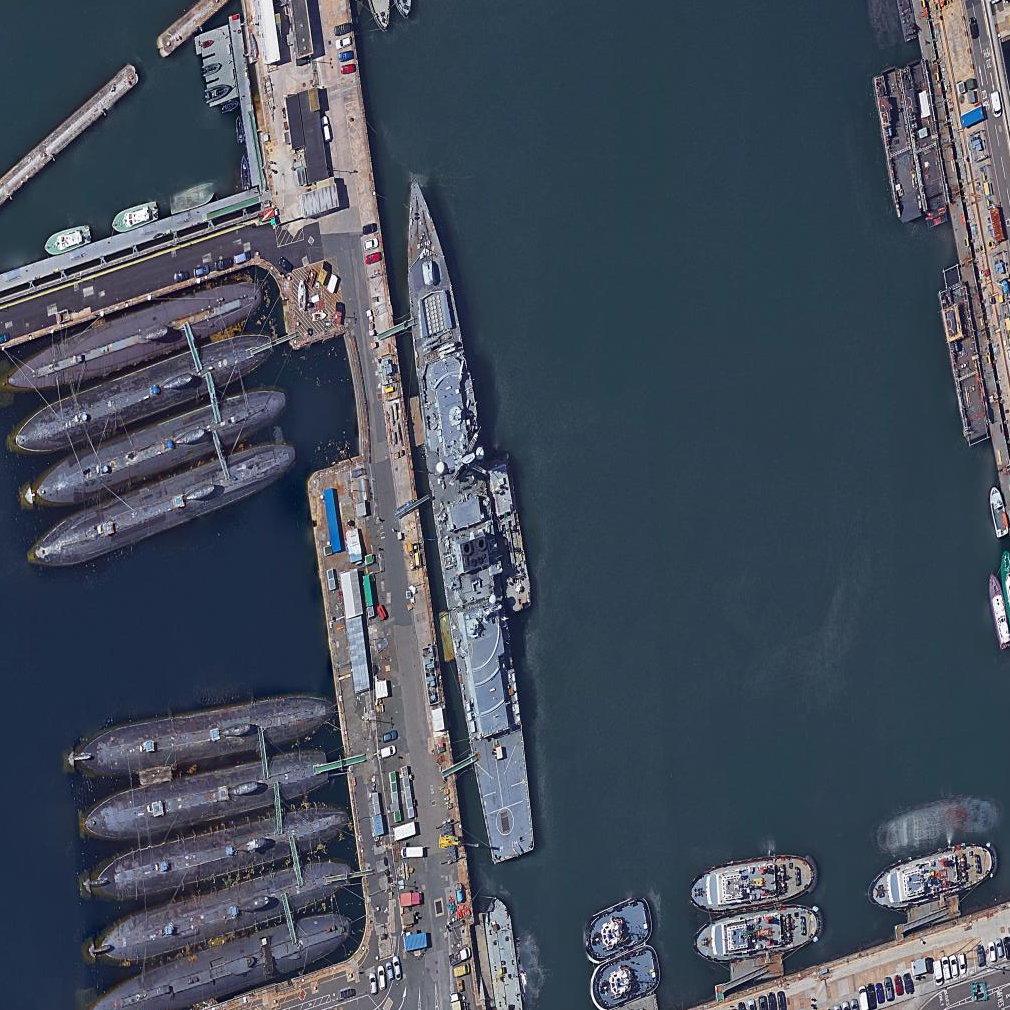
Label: cruiser